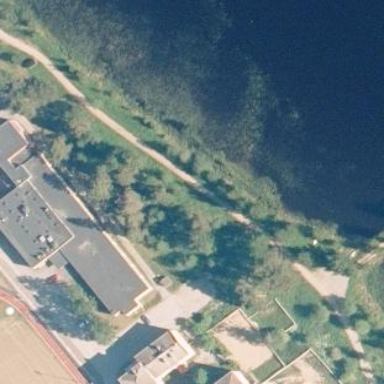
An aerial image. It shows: School building with flat roof.